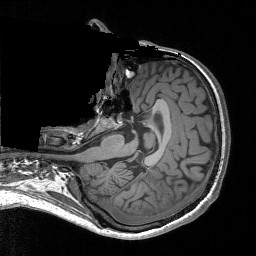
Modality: T1w
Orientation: axial